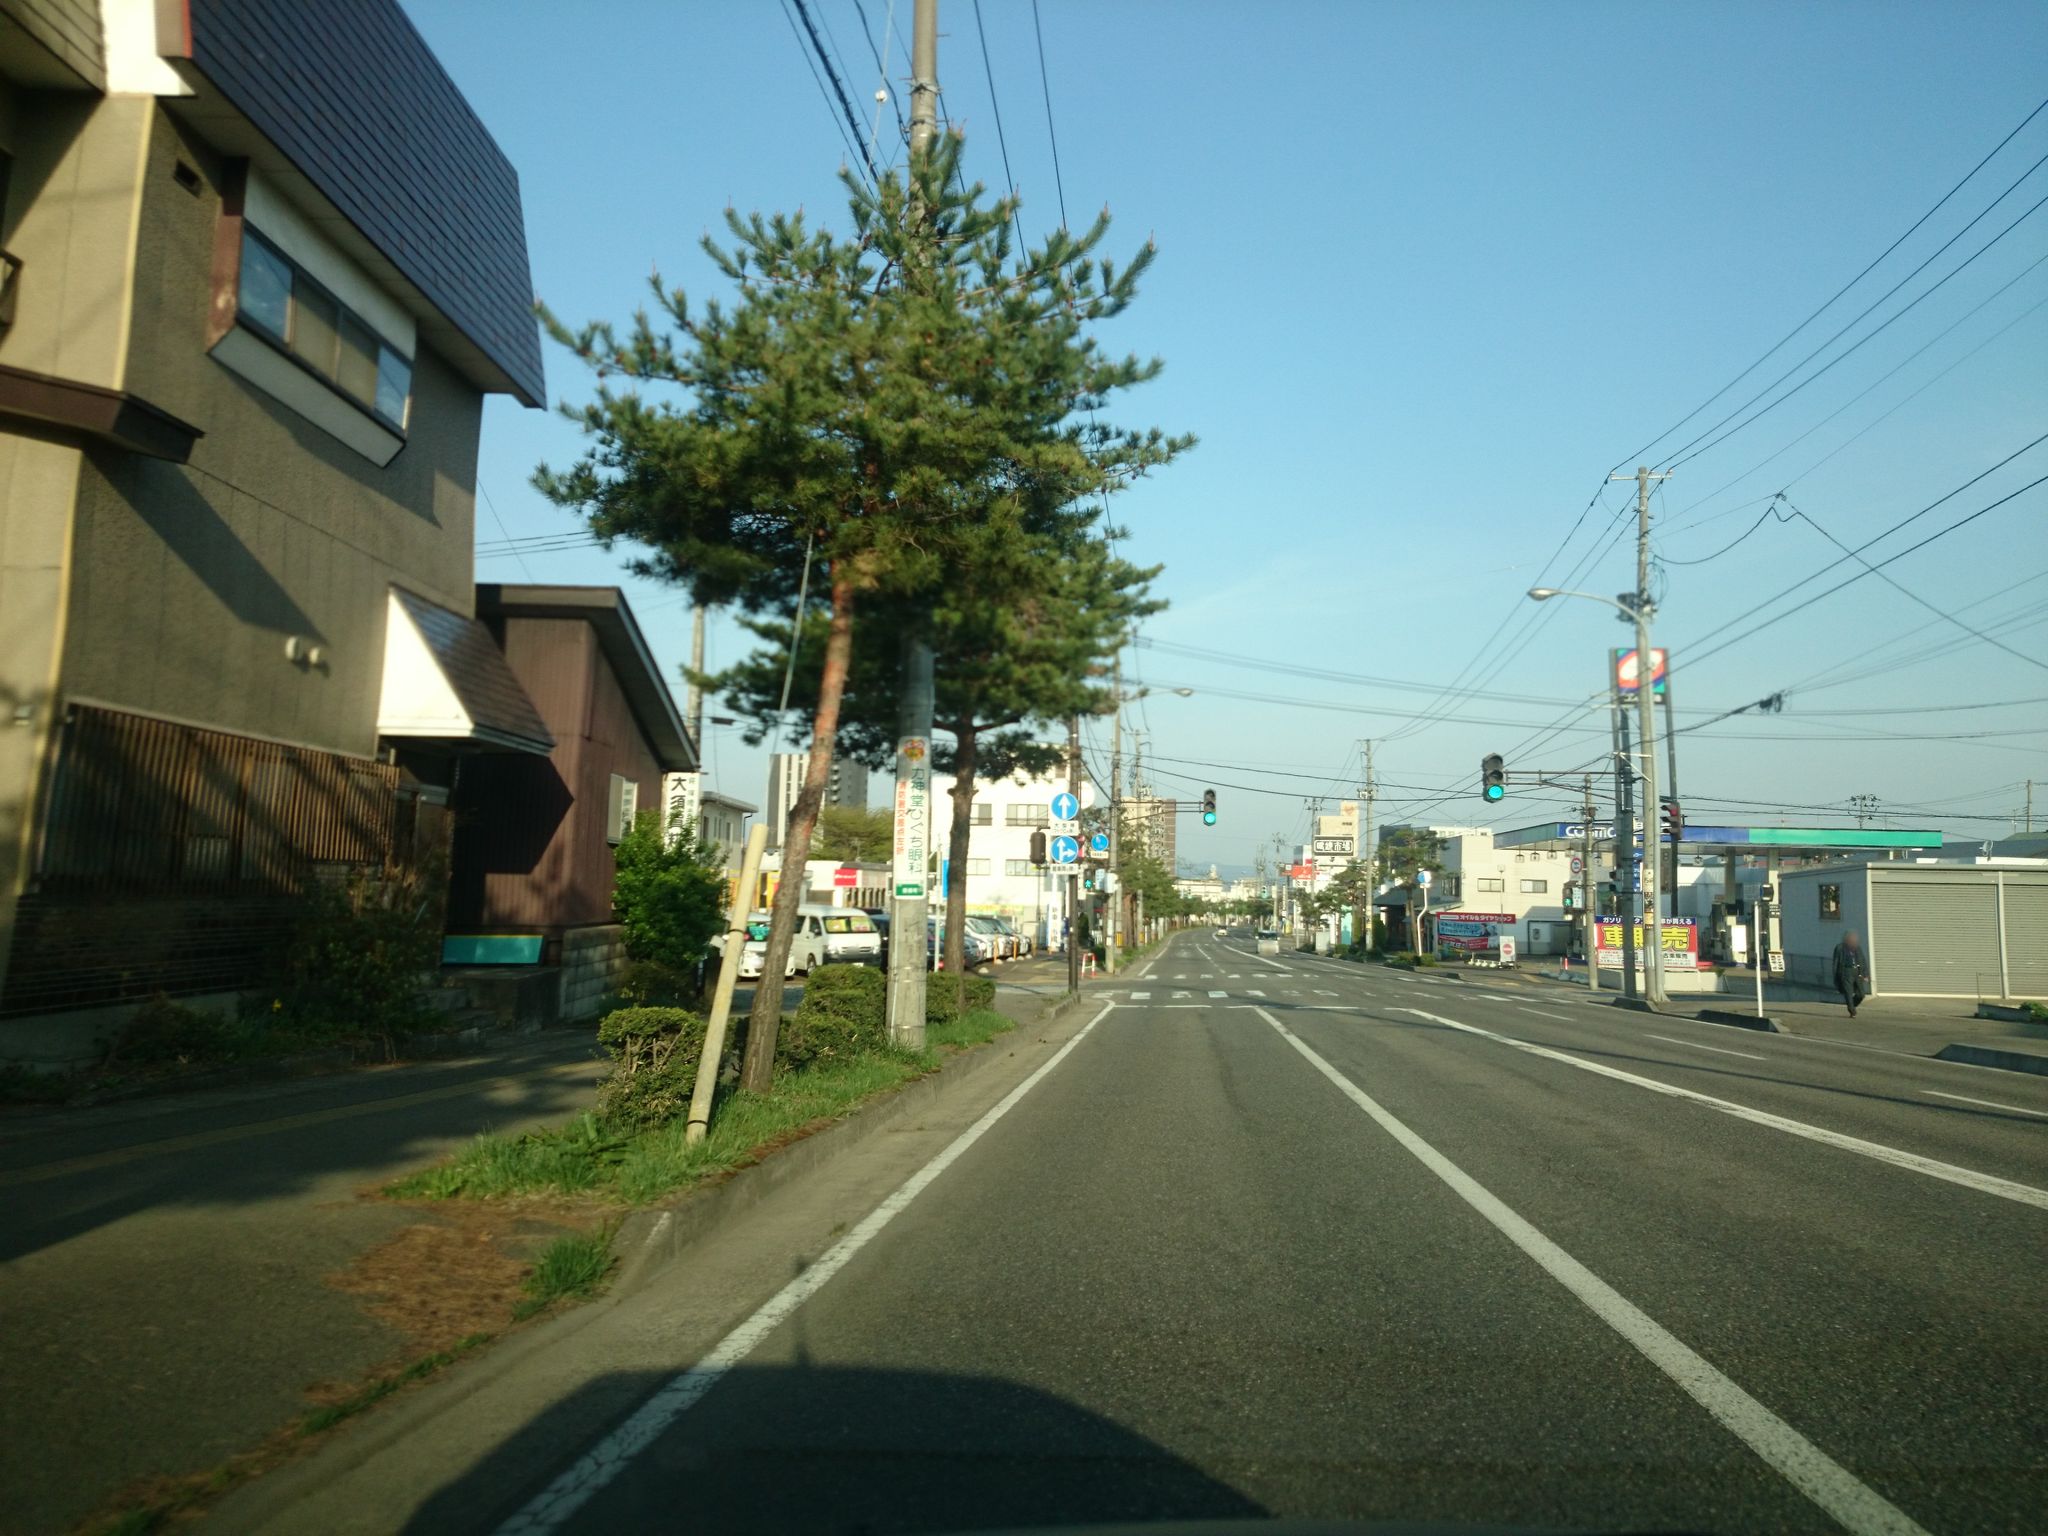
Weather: clear
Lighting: day
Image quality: good
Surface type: driving surface
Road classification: tertiary
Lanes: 4.0
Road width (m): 3
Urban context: urban centre
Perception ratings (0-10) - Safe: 2.03, Lively: 7.44, Beautiful: 2.97, Boring: 3.6, Depressing: 4.29, Wealthy: 2.71